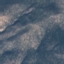
Land use / land cover: HerbaceousVegetation